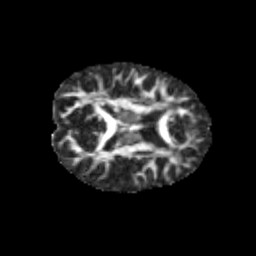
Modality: FA
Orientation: axial
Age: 11
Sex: female
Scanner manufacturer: siemens
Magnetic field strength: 3 T
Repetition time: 3.8 s
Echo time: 0.07 s